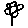
Label: flower